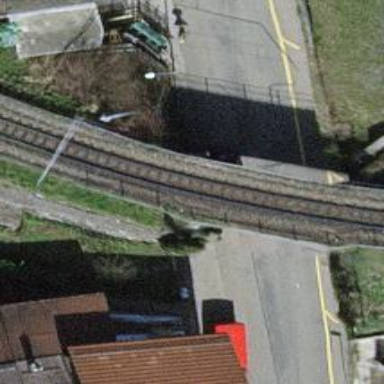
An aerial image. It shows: Narrow-gauge railway bridge with electrified contact lines and one track.